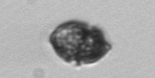
Label: Kryptoperidinium_triquetrum